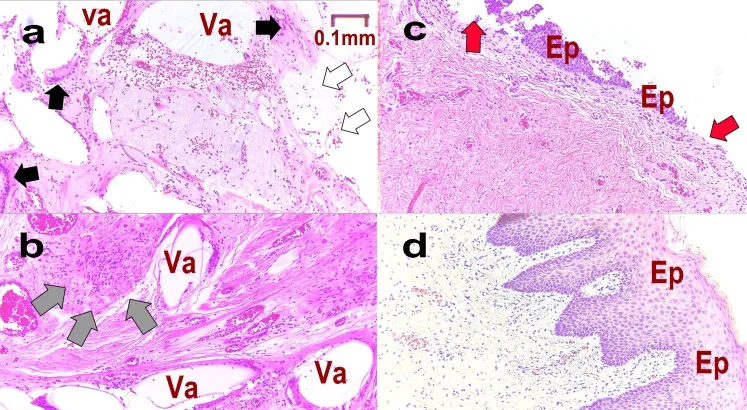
Pathological tissue of Case 1. Pathology is assessed at each stage as follows: M1: at the time of mid-urethral sling (MUS) removal surgery (a. Epithelium, b. Deep); M-T1: one year after MUS removal (c); L-T1: one year after the third laser treatment (d). . Va: vacuole formed when the mesh fell off during pathological specimen preparation, Ep: mucosa, white arrow: shedding of mucosal epithelium, gray arrow: lack of mucosal epithelium.
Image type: pathology (h&e)